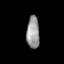
Tissue: lung
Cell type: Epithelial cells
Senescence score: 0.2318
Nuclear area (px): 411
Mean DAPI intensity: 150.579